Interaction volume radius: 10 \u00c5
Interaction volume height: 20 \u00c5
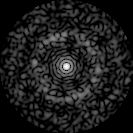
Disorder parameter: 0.843